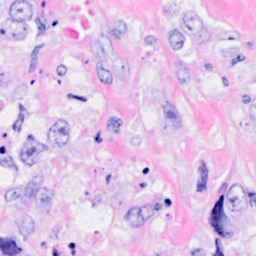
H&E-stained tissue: Breast